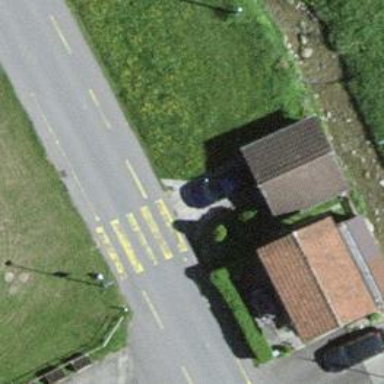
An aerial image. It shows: Crossing road.